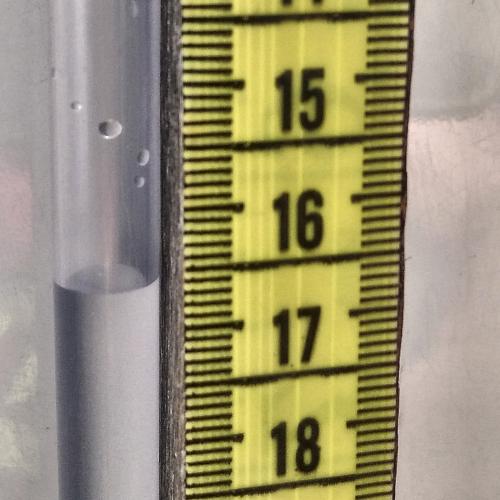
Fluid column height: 16.6 cm